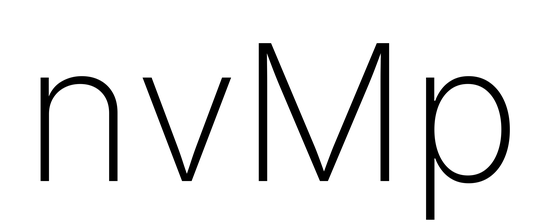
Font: Inter_ExtraLight